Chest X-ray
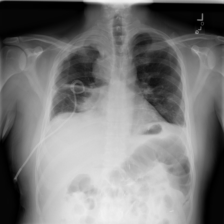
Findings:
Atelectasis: negative
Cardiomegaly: negative
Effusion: negative
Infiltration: negative
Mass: positive
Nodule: positive
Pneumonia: negative
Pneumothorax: negative
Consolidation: negative
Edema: negative
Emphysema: negative
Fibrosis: negative
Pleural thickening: positive
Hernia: negative